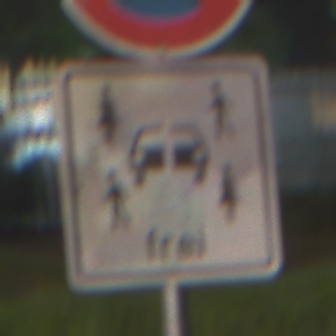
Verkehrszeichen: CarsharingfahrzeugeFrei
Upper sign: EingeschraenktesHalteverbot
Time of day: Night
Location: Outdoor (Suburban)
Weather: PartlyCloudy
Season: NotSpecified
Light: Artificial